Question: I just have a Scroll Area widget that consists of several Qlabels .
take a look at the situation:

I tried to to do the following but it didn't work out, its doesn't scroll ...
'''
#include "form1.h"
#include "form.h"
#include "ui_form.h"
#include "ui_form1.h"
#include<QScrollArea>
#include<QScrollBar>
Form::Form(QWidget *parent) :
QWidget(parent),
ui(new Ui::Form)
{
ui->setupUi(this);
ui->scrollAreaWidgetContents->setSizePolicy(QSizePolicy::Expanding,QSizePolicy::Expanding);
ui->scrollAreaWidgetContents->resize(ui->scrollArea->size().width() ,ui->scrollArea->size().height());
ui->scrollArea->setWidgetResizable(true);
ui->scrollArea->setWidget(ui->scrollAreaWidgetContents);
ui->scrollAreaWidgetContents->adjustSize();
}
'''
Please Can you tell me what am doing wrong or what am not understanding ??
please be specific , I would appreciate it...
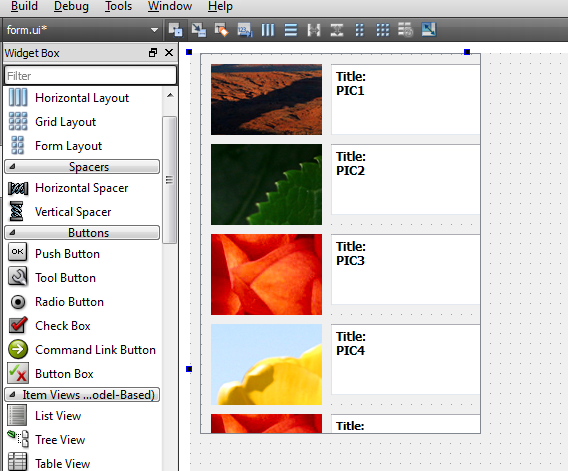
Answer: Did you apply a layout to the QScrollArea?
In the designer, select the QScrollArea and then click on one of the layout buttons (or press CTRL-L). This may not give you exactly what you want, but if things can then scroll, you know that the layout is the problem.